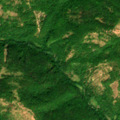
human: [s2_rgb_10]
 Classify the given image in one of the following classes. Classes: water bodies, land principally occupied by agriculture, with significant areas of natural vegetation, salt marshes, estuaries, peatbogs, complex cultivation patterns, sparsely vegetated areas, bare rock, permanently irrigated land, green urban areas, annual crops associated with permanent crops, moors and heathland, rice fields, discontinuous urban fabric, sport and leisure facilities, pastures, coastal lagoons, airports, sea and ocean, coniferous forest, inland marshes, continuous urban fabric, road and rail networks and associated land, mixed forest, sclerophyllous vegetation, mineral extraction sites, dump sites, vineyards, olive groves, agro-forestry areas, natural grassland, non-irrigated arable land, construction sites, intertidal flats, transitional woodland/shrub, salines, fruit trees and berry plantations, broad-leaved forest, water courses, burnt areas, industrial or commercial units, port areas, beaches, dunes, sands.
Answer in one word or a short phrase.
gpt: complex cultivation patterns, land principally occupied by agriculture, with significant areas of natural vegetation, broad-leaved forest